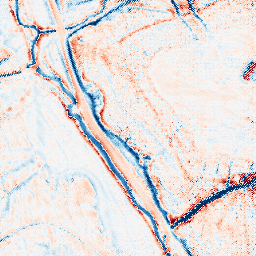
Category: edge_preserving
Decomposition family: bilateral
Decomposition parameters: d: 15
sigma_color: 25
sigma_space: 75
Upsampling method: regularized
Upsampling parameters: scale: 4
lambda_reg: 0.1
Upsampling scale: 4